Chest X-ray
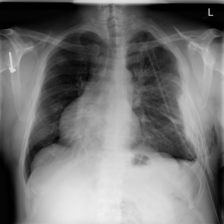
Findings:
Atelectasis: negative
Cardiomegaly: negative
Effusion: negative
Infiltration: negative
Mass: negative
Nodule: negative
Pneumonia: negative
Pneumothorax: positive
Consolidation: negative
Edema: negative
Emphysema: positive
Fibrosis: negative
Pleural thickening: positive
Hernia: negative